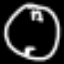
Label: clock